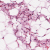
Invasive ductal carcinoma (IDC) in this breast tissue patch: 0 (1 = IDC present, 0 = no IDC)